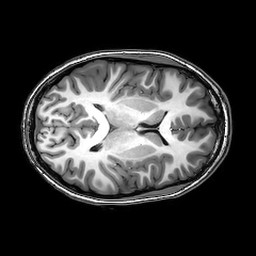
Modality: T1w
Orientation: axial
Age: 19
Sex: female
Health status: healthy
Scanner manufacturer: philips
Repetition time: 0.008239 s
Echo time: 0.00378 s